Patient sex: M
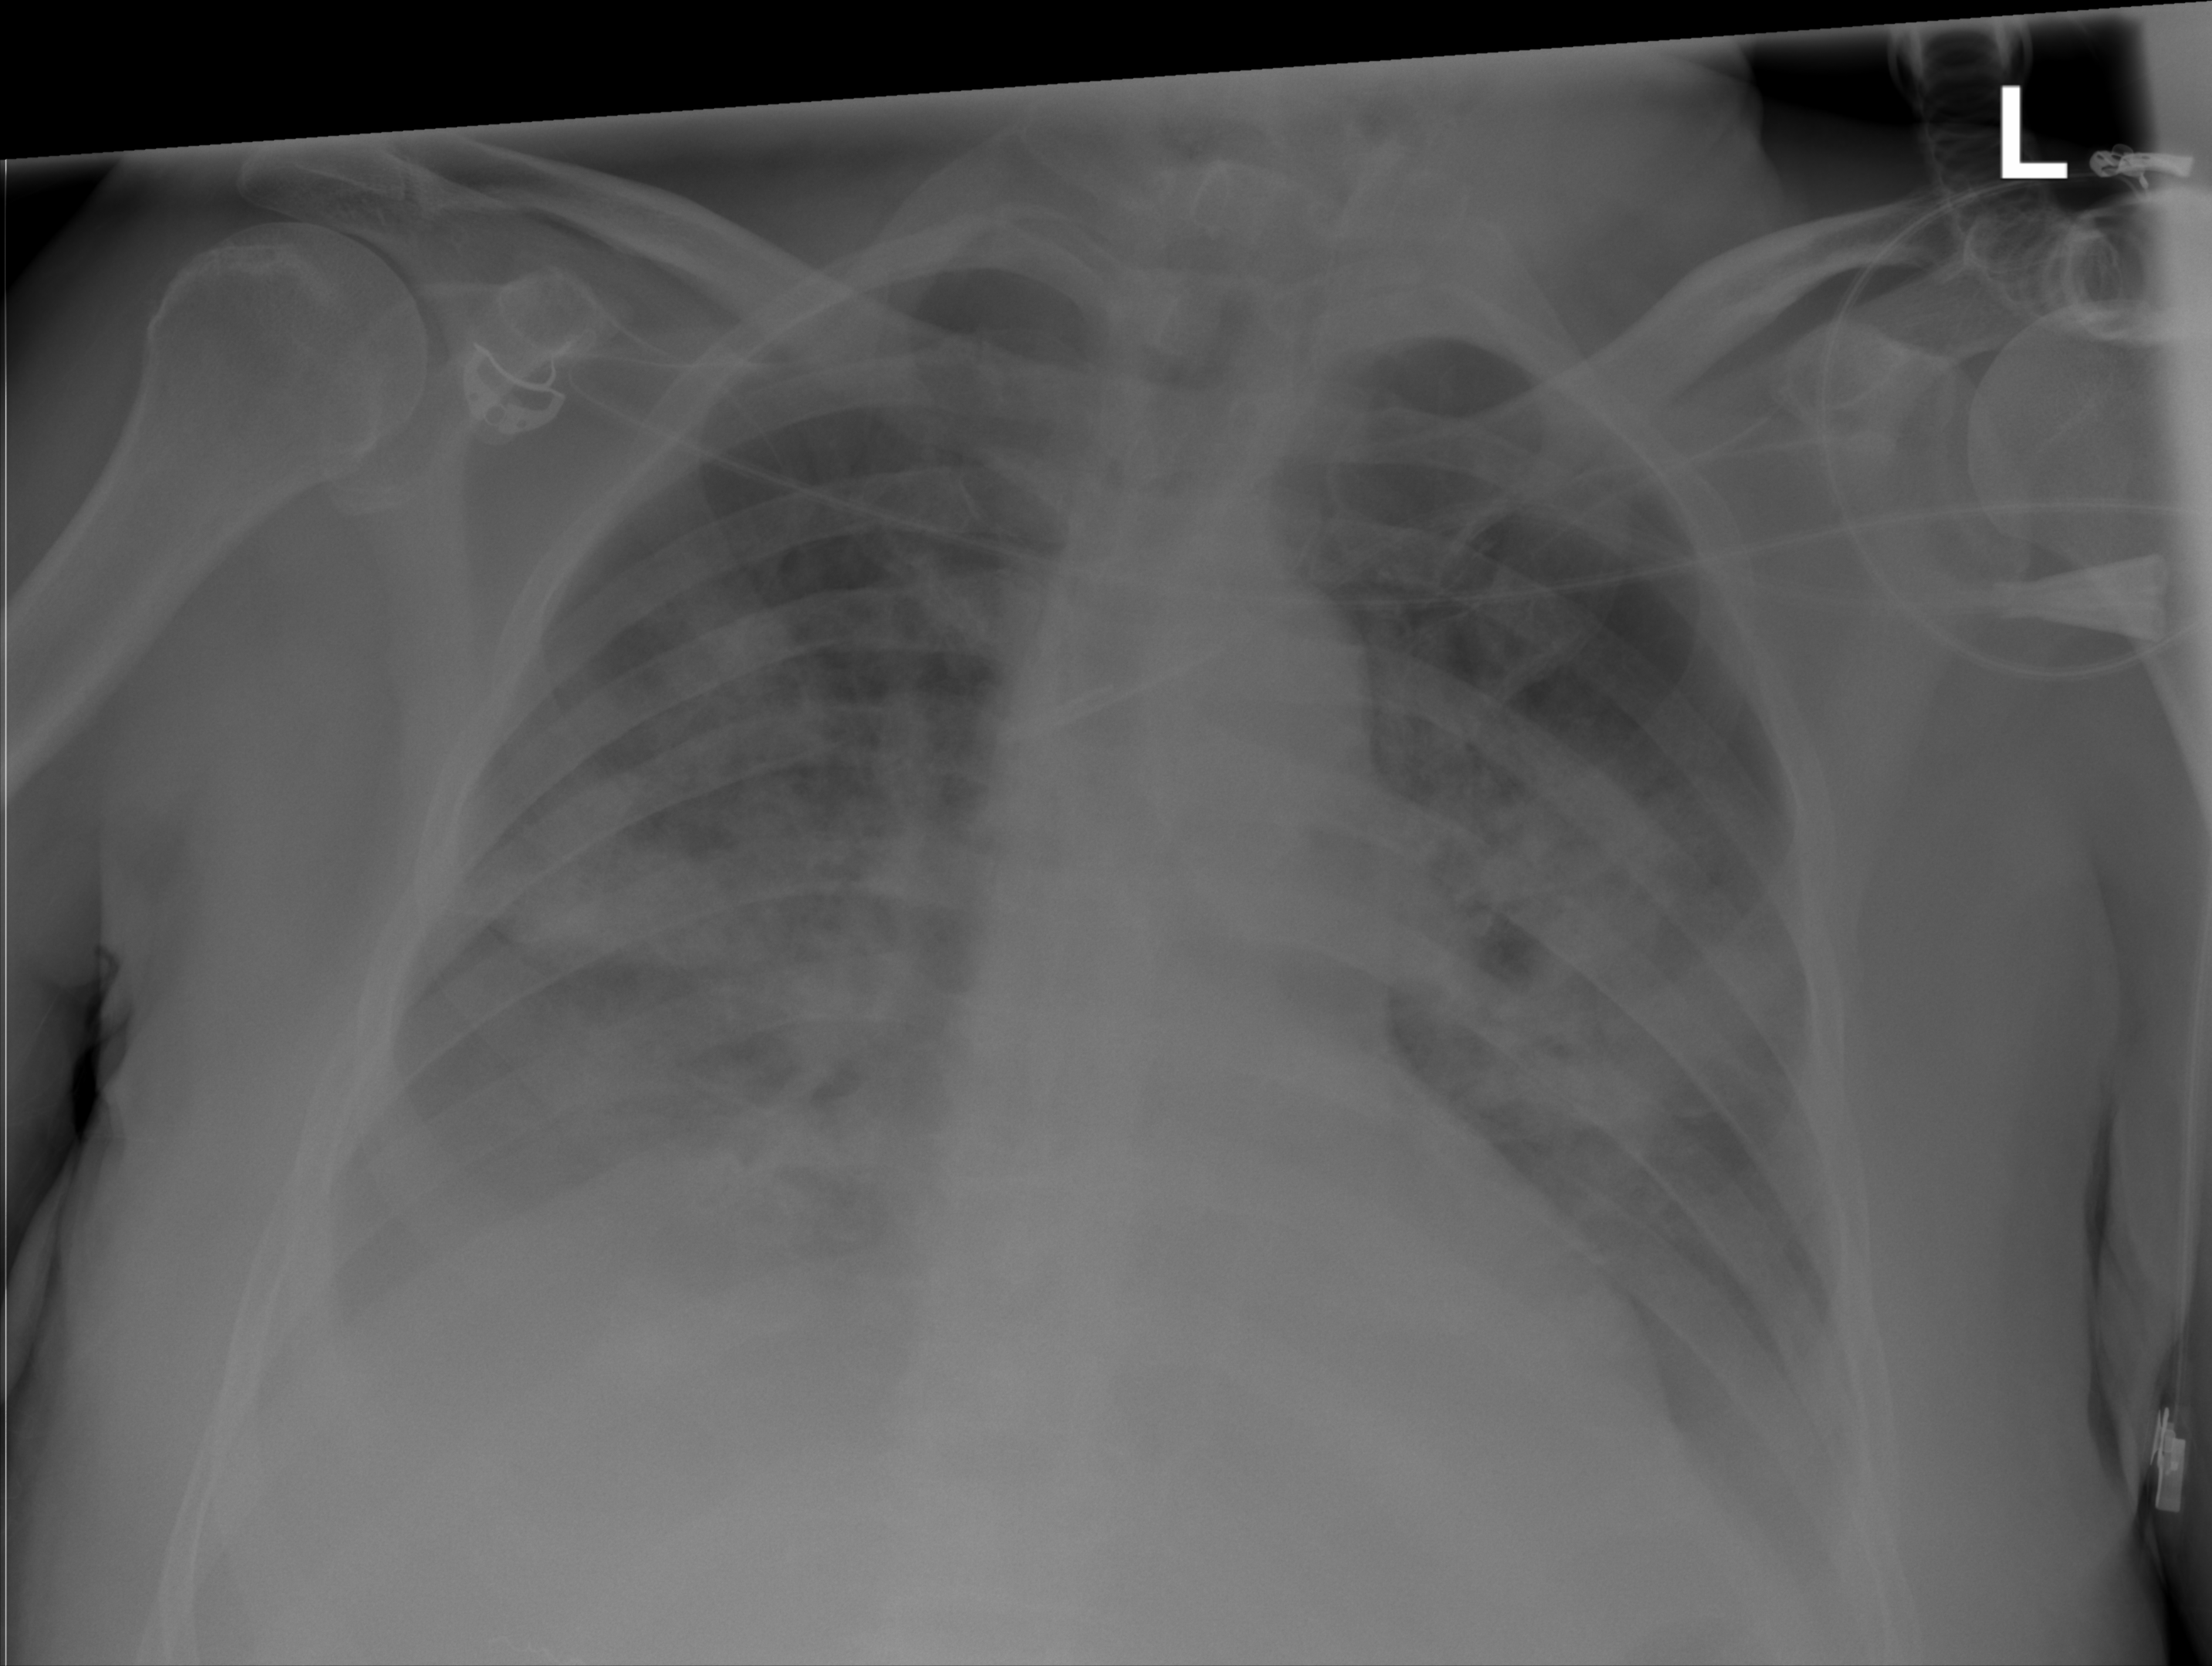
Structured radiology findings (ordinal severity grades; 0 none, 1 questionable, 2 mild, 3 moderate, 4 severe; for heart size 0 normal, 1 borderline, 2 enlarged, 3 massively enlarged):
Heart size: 0
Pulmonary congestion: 2
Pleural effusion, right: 2
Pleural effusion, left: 2
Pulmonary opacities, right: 2
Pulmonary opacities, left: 2
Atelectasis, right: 2
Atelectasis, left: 2